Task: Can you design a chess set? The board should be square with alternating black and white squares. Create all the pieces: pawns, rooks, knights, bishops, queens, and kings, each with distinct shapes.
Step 2970:
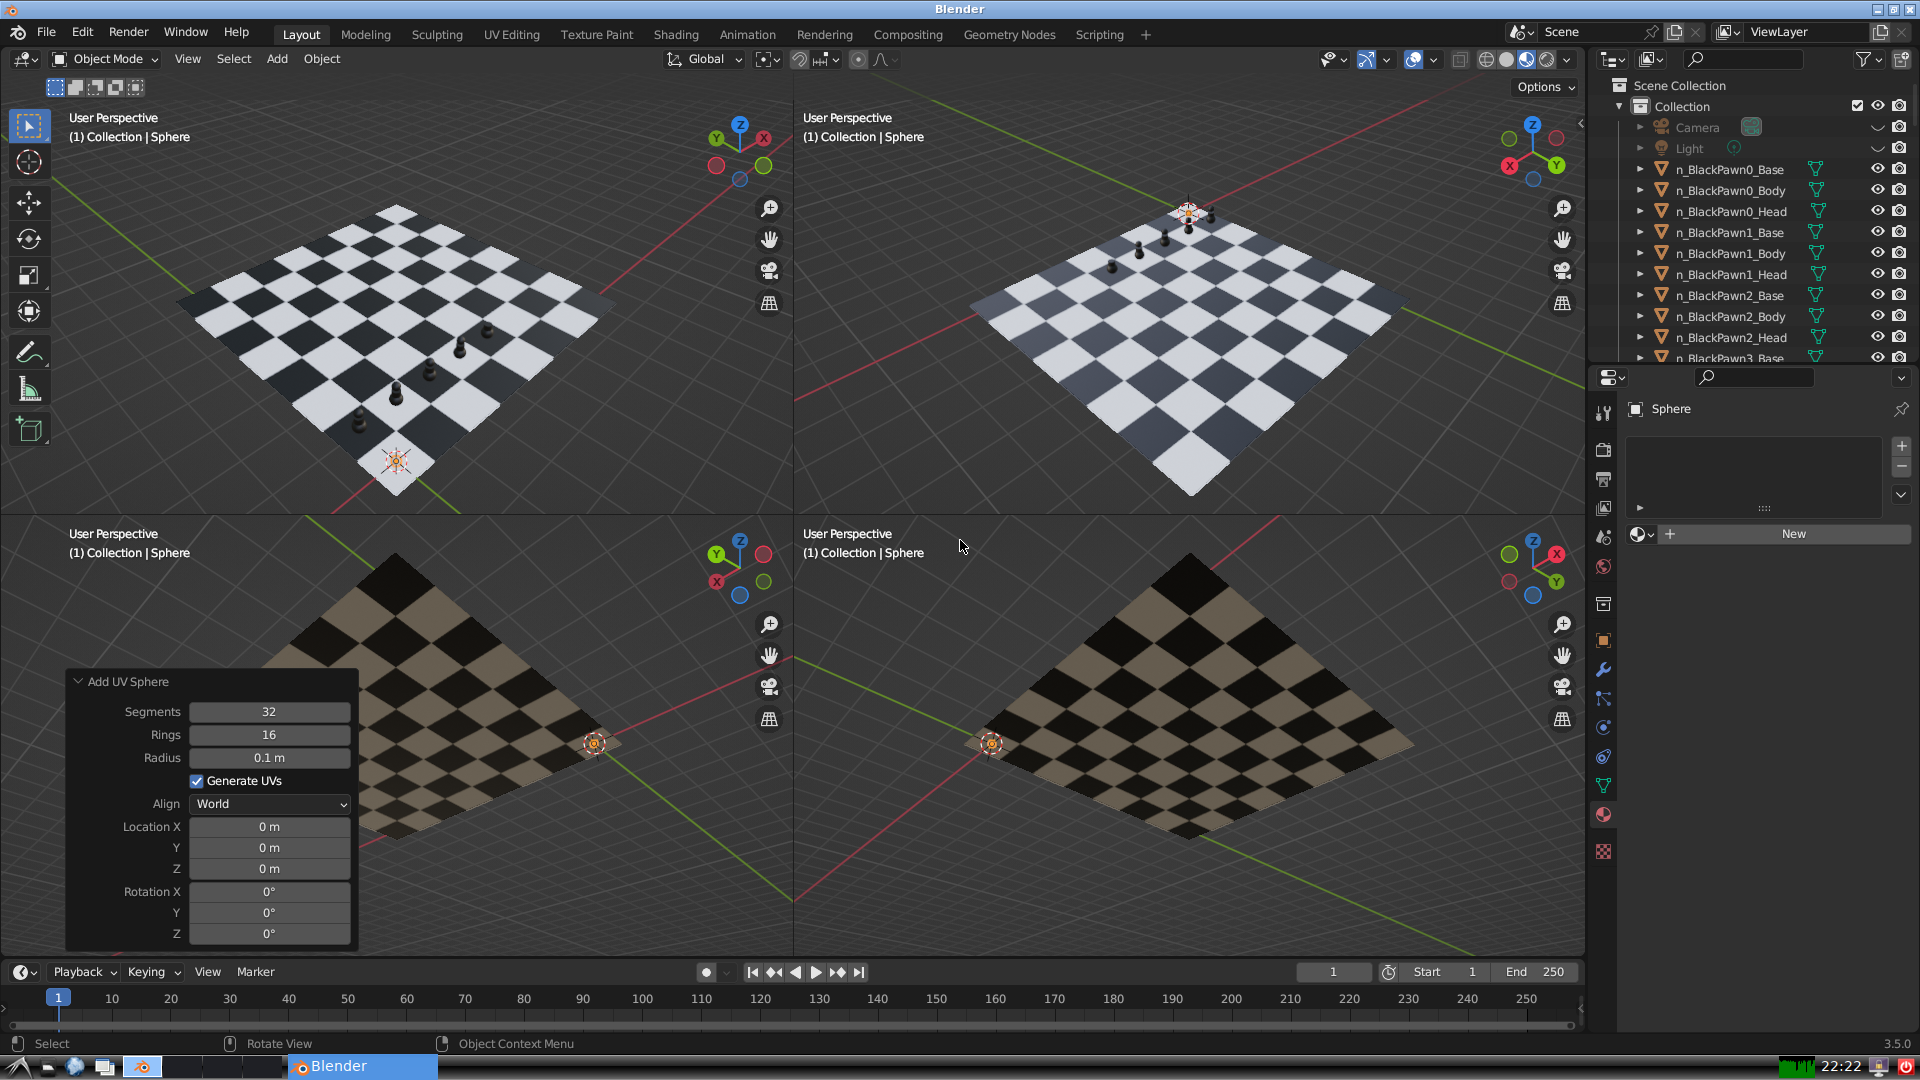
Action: {"mouse_move": [270, 827]}